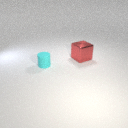
large red metal cube behind small cyan rubber cylinder